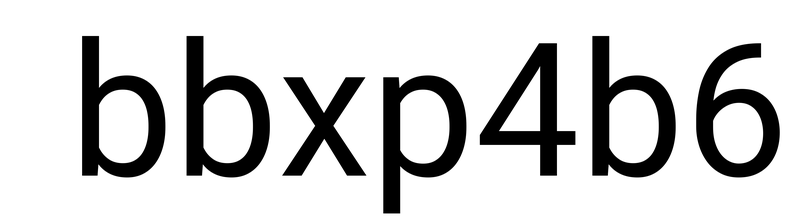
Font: Roboto_Regular